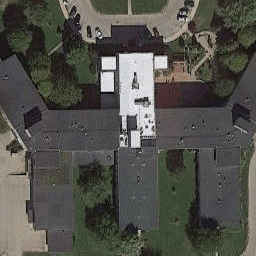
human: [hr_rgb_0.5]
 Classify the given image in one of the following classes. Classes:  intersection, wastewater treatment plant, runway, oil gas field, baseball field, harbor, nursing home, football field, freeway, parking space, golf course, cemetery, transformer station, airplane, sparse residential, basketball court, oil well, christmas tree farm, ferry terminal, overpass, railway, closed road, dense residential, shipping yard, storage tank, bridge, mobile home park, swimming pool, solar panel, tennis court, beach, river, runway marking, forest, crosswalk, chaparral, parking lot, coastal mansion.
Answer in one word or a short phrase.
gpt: nursing home